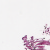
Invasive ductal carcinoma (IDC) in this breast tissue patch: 0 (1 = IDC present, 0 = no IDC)